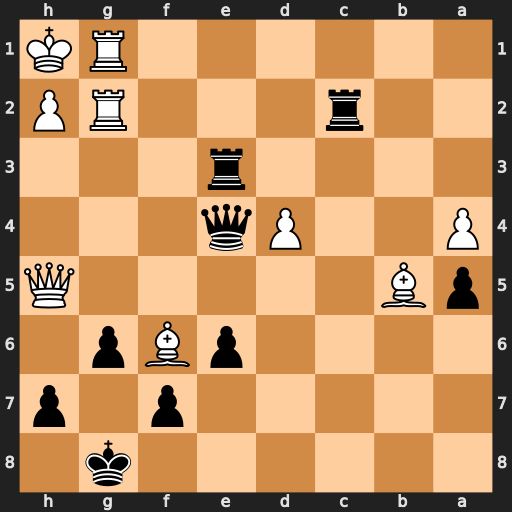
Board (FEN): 6k1/5p1p/4pBp1/pB5Q/P2Pq3/4r3/2r3RP/6RK
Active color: b
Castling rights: -
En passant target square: -
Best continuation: Rxg2 Qe5 Rxg1+